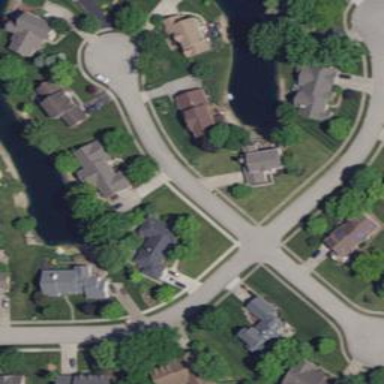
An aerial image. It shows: Residential road with asphalt surface and separate sidewalk.